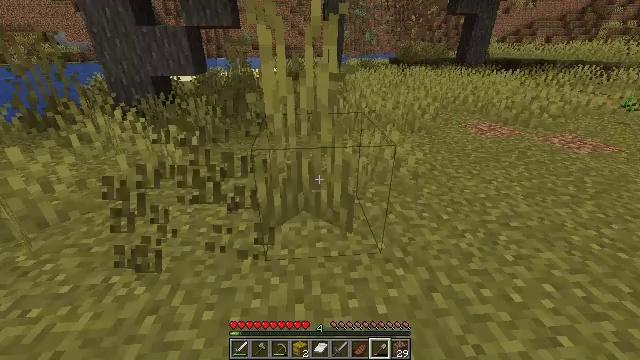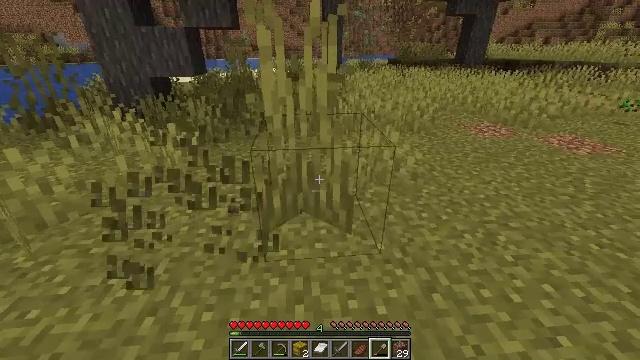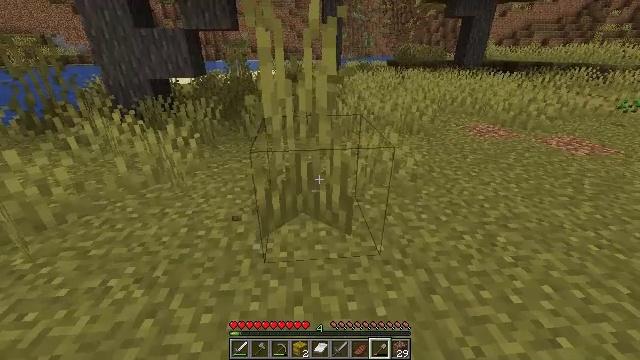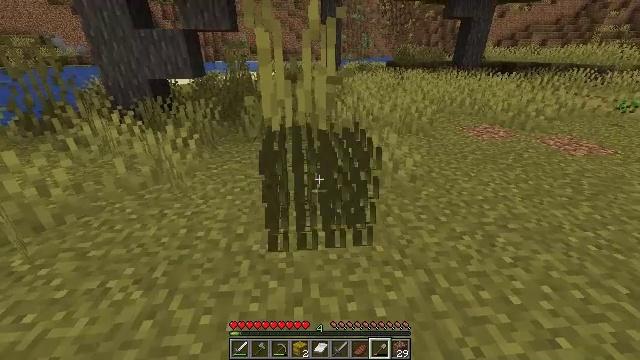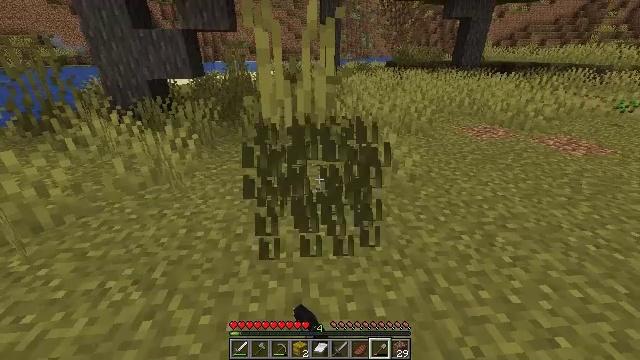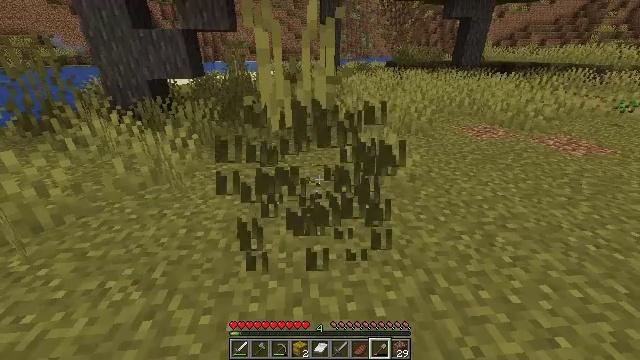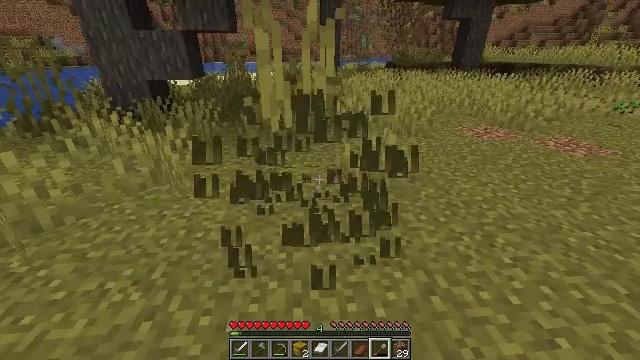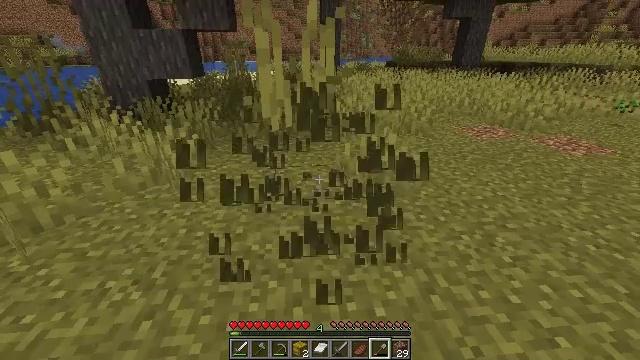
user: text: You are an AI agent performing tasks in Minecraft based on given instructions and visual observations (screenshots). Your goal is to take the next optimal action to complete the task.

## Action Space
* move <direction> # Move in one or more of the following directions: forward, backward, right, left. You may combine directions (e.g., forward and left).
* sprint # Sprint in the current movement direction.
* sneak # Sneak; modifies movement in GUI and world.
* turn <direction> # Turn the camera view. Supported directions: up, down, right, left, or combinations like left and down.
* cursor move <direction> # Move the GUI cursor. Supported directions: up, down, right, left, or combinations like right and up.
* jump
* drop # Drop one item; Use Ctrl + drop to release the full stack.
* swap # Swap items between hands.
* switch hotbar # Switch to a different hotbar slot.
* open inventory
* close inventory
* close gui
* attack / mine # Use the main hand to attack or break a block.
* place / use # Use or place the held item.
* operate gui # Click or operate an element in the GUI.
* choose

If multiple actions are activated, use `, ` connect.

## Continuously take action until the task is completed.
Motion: motion action
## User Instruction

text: Remove the tall grass to clear the area.
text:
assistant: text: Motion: no_op
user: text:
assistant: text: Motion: no_op
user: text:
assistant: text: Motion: attack / mine
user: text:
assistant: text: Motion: attack / mine
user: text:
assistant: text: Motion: attack / mine
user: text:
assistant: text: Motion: no_op
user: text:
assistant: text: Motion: no_op
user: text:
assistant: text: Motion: no_op